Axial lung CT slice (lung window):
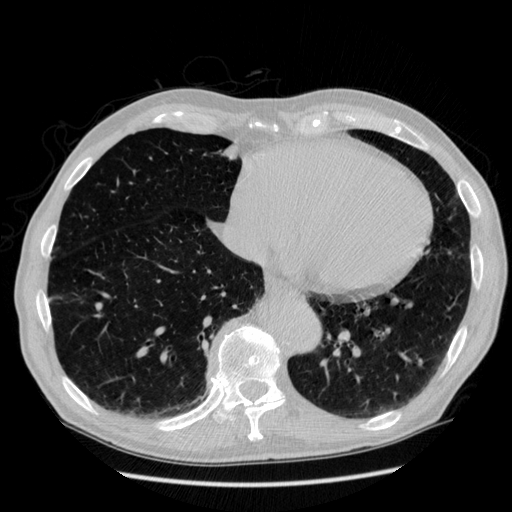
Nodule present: no